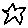
Label: star